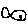
Label: fish